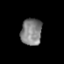
Tissue: prostate
Cell type: Fibroblasts
Senescence score: 0.6938
Nuclear area (px): 555
Mean DAPI intensity: 130.056